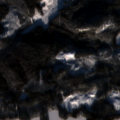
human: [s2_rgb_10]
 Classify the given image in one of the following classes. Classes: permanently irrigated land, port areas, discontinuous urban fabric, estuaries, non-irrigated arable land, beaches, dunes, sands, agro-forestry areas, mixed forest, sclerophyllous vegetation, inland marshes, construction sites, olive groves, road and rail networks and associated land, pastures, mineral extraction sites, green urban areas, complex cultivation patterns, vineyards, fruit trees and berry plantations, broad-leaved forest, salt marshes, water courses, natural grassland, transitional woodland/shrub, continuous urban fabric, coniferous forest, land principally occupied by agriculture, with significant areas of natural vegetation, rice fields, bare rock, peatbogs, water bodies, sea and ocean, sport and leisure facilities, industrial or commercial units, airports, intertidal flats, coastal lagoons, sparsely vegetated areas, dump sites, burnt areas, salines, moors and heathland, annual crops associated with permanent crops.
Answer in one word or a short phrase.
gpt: coniferous forest, mixed forest, water bodies